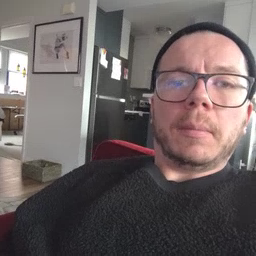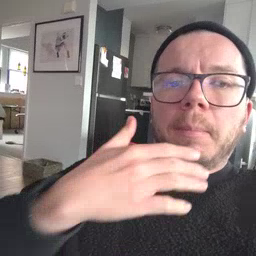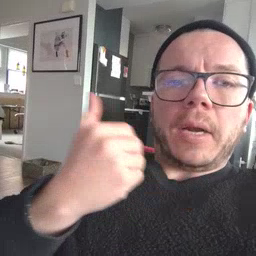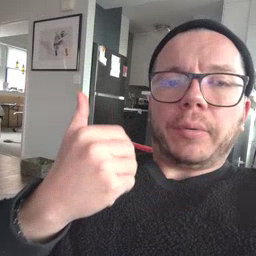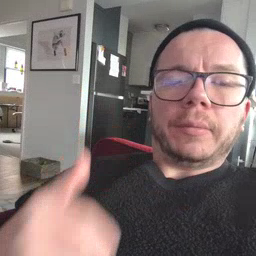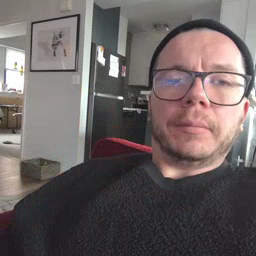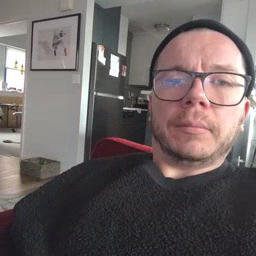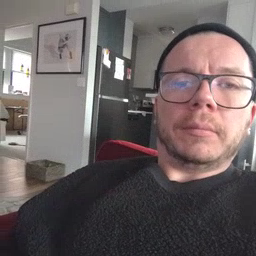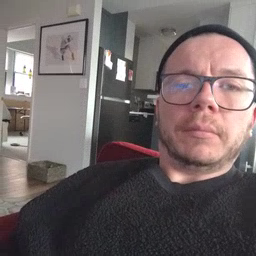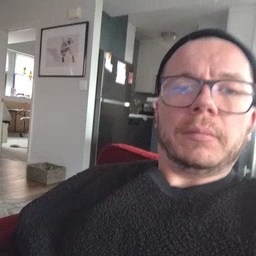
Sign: better